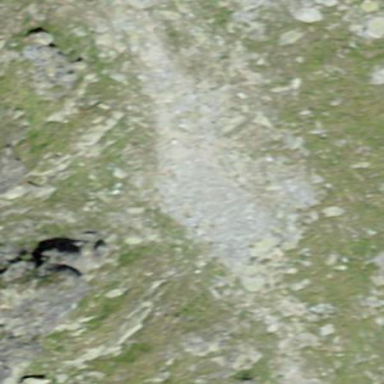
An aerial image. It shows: Natural scree.